【题型】填空题　【知识点】函数　【难度】easy
已知函数 $f(x)=|2^x-2|-m$ 有且只有一个零点，则实数 $m$ 的取值范围是 \underline{\hspace{4cm}.}
【解答】
\noindent\textbf{$m=0$ 或 $m \ge 2$：}

\noindent\textbf{分析：}由于 $y=2^x-2$ 为单调递增函数，且 $x=1$ 时，$y=0$，当 $x<1$ 时，$2^x-2 \in (-2, 0)$，当 $x>1$ 时，$2^x-2 \in (0, +\infty)$，作出 $y=|2^x-2|$ 的图像如下所示：

\noindent\textbf{解：}故 $|2^x-2|=m$ 只有一个交点，则直线 $y=m$ 与函数 $y=|2^x-2|$ 的图像只有一个交点，故 $m=0$ 或 $m \ge 2$，

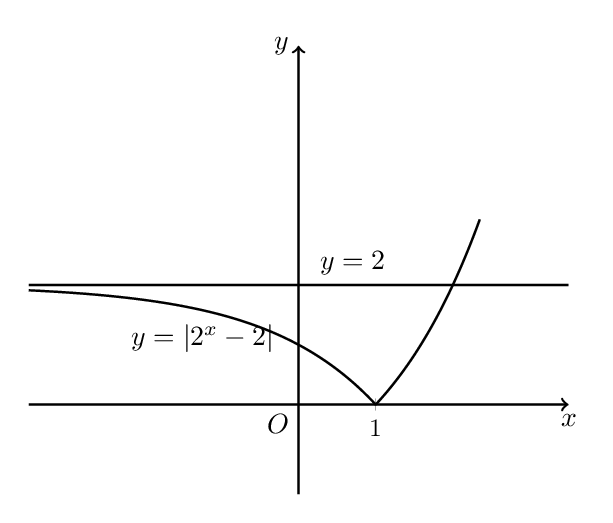